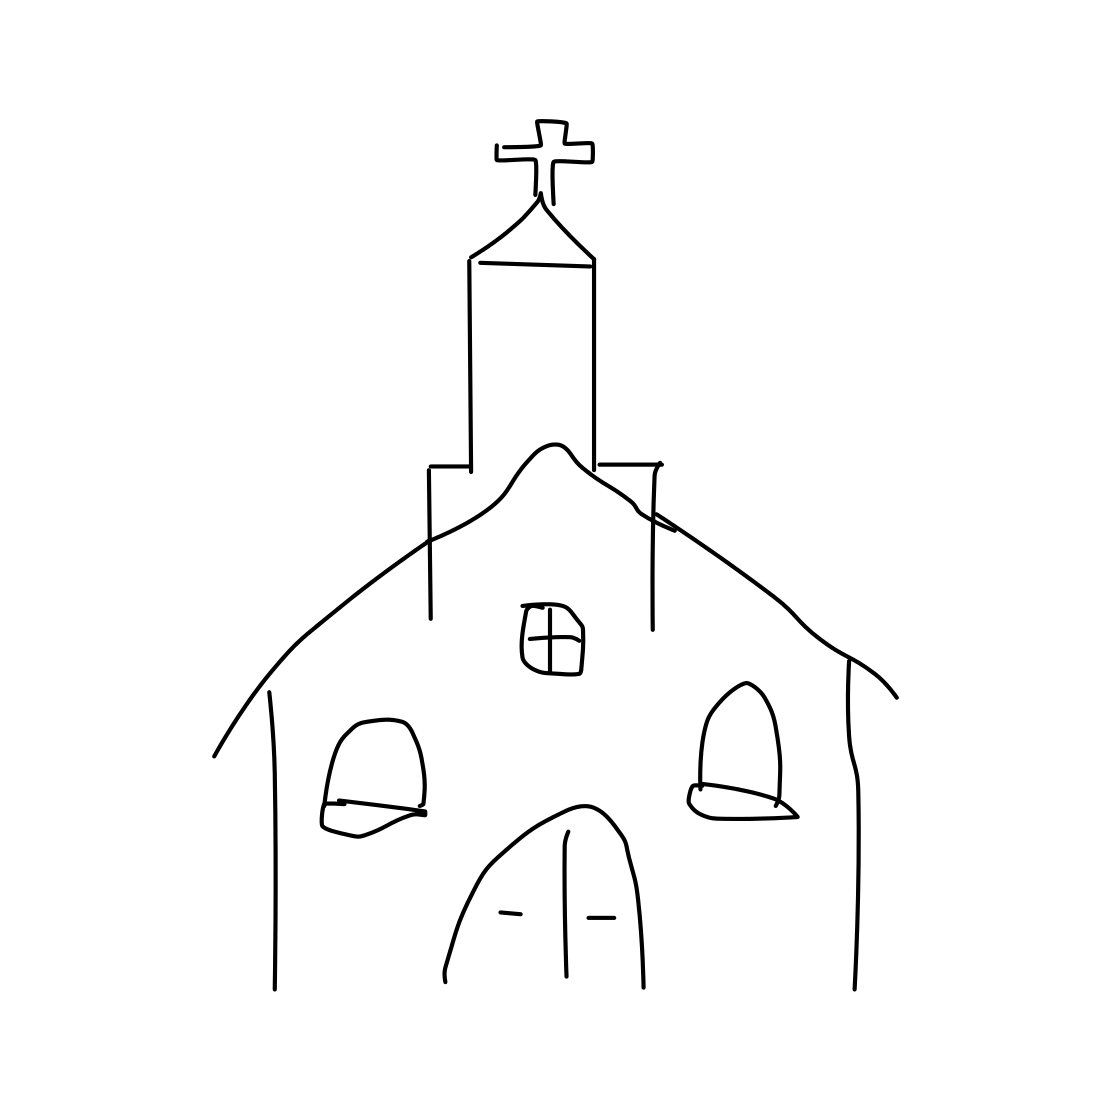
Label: church